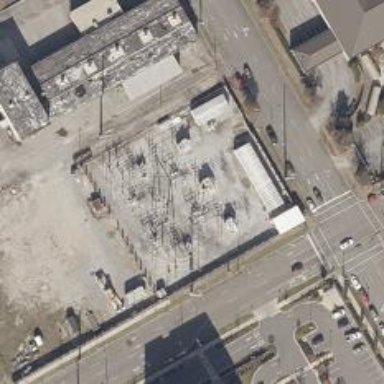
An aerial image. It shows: Switch used for power control.